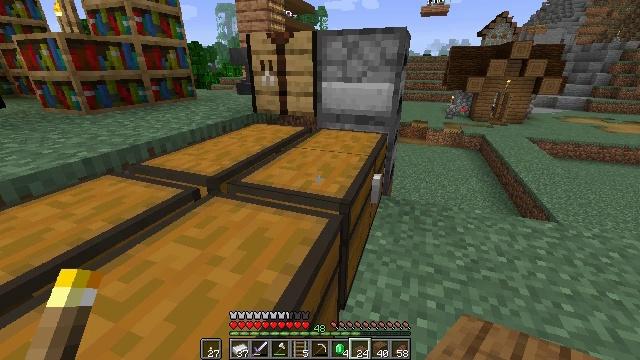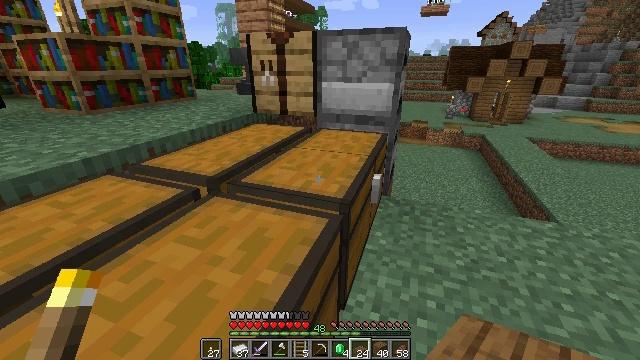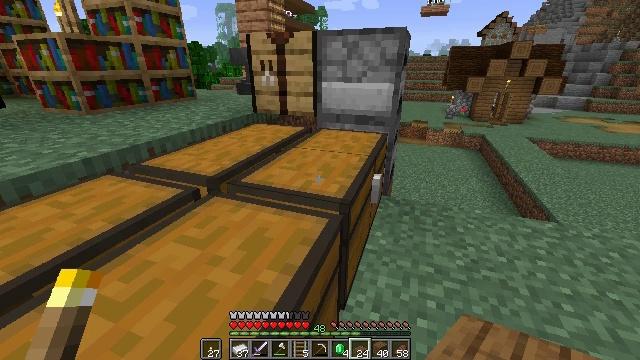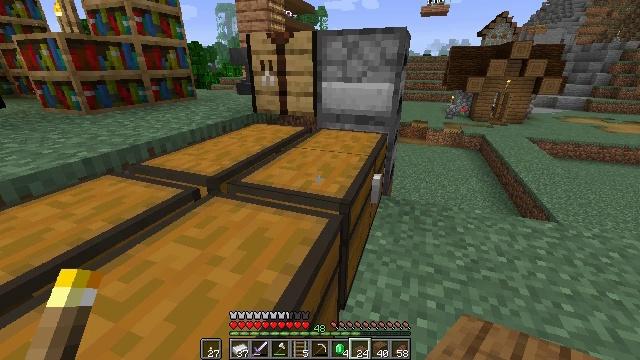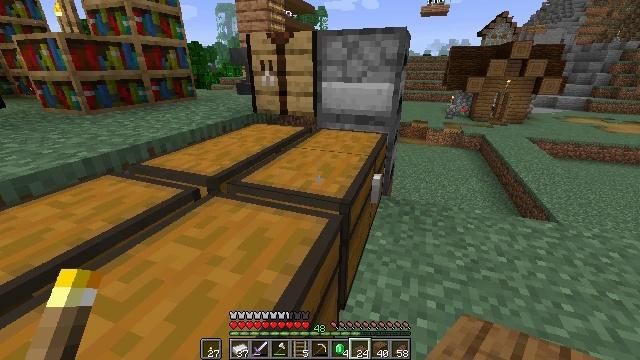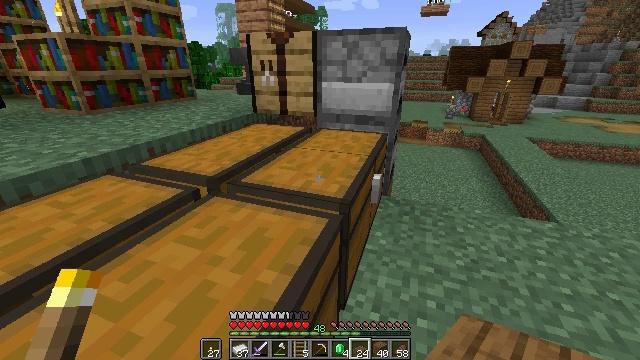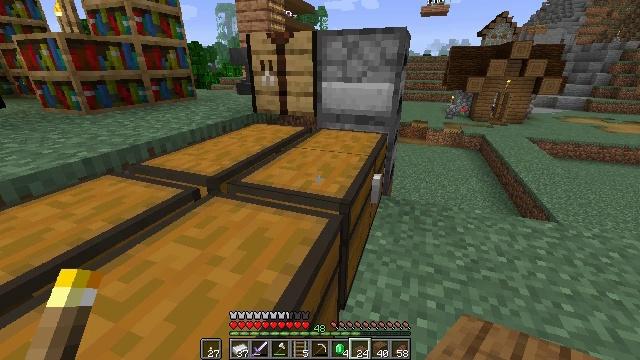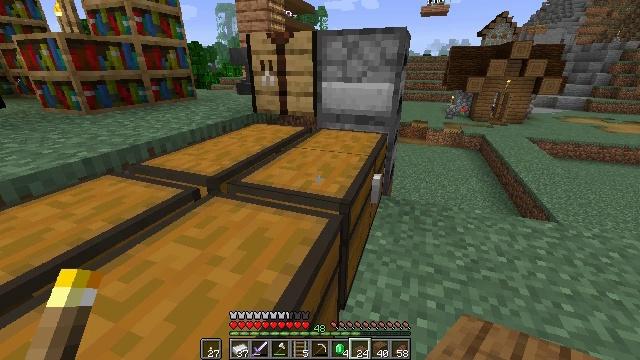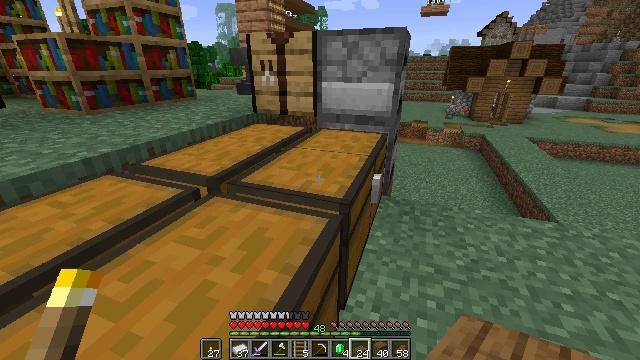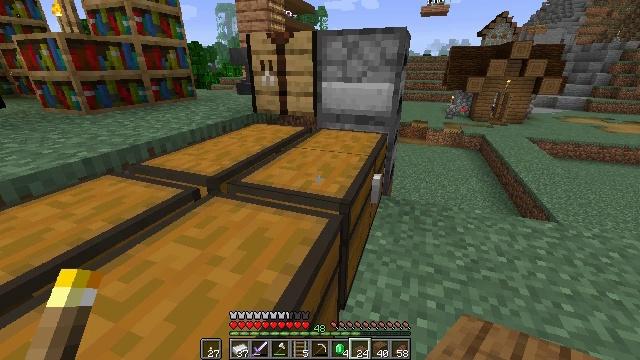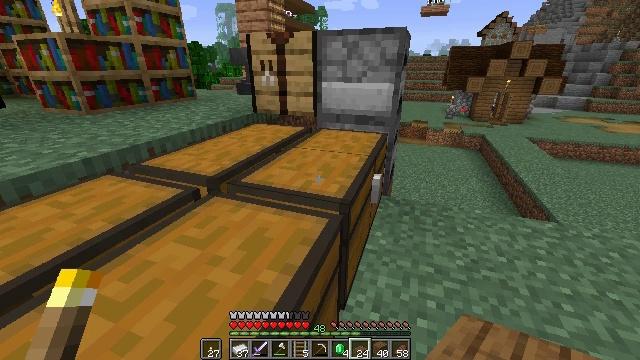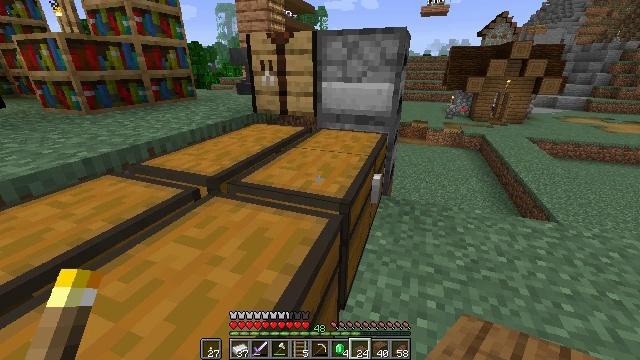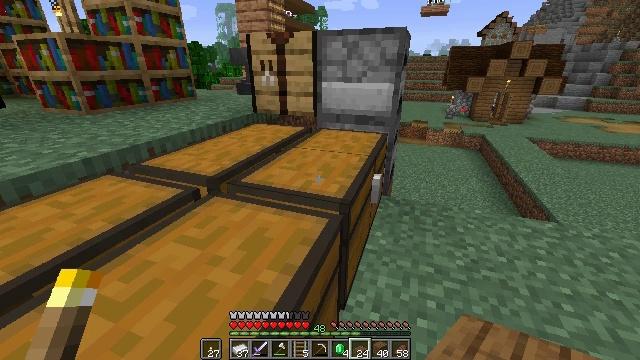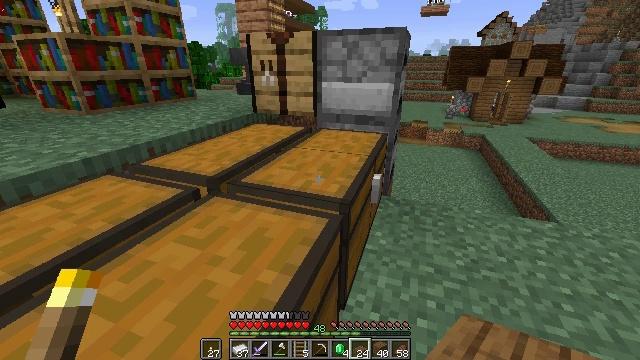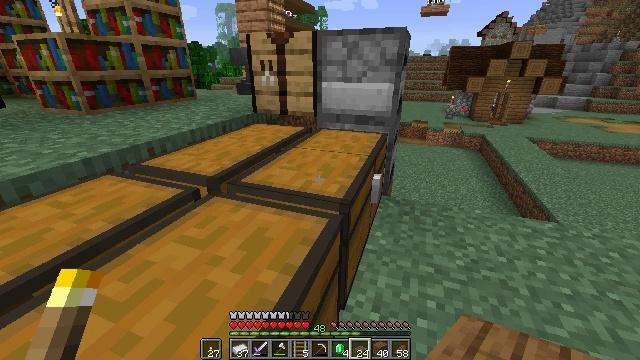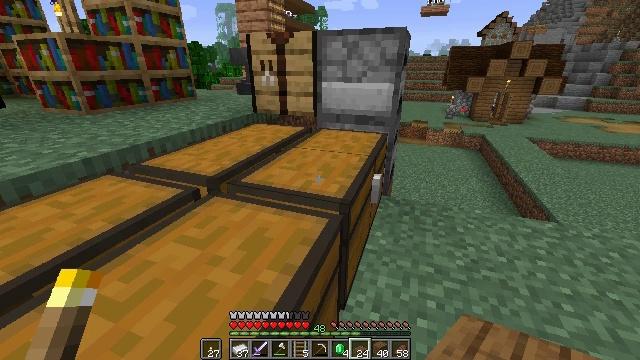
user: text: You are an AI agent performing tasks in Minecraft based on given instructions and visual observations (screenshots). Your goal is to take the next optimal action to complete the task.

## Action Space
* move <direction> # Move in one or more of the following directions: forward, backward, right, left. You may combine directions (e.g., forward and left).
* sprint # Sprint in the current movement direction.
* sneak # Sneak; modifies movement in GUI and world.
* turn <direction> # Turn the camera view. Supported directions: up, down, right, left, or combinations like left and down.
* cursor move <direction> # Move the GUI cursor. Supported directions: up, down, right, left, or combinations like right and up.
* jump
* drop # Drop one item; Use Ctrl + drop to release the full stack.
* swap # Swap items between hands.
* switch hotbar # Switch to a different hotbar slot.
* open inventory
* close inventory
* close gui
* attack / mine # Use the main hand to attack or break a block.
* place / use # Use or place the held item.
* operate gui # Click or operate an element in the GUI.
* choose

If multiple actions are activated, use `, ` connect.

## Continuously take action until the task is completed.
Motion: motion action
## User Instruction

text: Remove a spruce slab from the inventory.
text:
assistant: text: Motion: no_op
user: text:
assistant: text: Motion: no_op
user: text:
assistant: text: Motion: no_op
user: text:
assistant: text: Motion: no_op
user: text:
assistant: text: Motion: no_op
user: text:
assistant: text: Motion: no_op
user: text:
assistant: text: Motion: no_op
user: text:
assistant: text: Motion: no_op
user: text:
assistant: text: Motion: no_op
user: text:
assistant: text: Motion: no_op
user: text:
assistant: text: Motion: no_op
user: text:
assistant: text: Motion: no_op
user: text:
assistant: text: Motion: no_op
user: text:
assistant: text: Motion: no_op
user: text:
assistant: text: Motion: no_op
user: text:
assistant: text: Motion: no_op
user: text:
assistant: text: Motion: no_op
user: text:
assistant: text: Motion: no_op
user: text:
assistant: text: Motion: no_op
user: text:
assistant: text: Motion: no_op
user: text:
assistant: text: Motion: no_op
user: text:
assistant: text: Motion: no_op
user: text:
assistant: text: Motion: no_op
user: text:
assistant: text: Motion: no_op
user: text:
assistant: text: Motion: no_op
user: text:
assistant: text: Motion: no_op
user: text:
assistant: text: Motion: no_op
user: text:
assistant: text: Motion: no_op
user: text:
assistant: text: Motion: no_op
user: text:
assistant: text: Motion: no_op